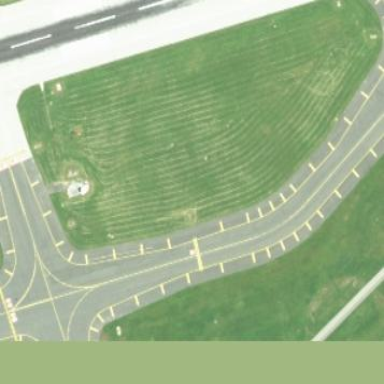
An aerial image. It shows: The area is taxiway in the airport.